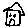
Label: house